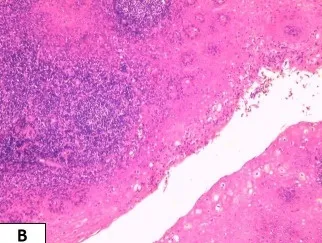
HE X 100.
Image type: pathology (h&e)